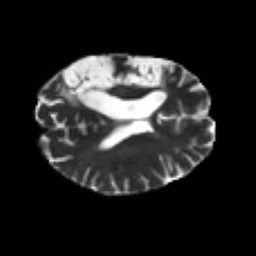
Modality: T2w
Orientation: axial
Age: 39
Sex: female
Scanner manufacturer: siemens
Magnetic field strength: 3 T
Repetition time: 8.2 s
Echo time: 0.099 s